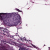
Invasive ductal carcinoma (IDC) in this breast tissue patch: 0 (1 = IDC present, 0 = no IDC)